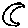
Label: moon